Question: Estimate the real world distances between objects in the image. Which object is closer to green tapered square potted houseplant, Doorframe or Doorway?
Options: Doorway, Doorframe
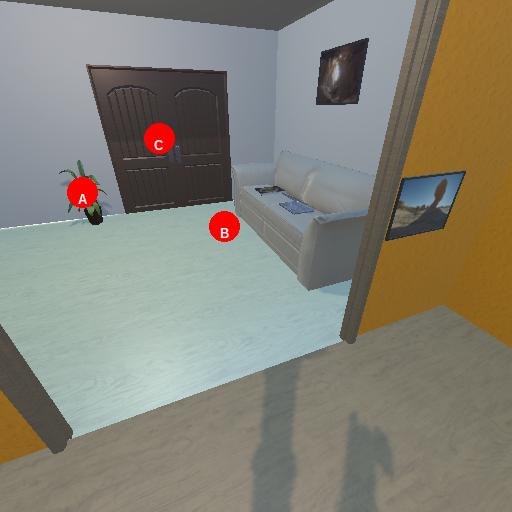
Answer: Doorway